高一 · 立体几何学
如图, 在正方体 $A B C D-A_{1} B_{1} C_{1} D_{1}$ 中, 与面 $A B C D$ 平行的面是

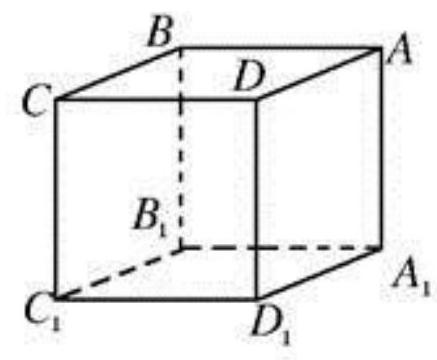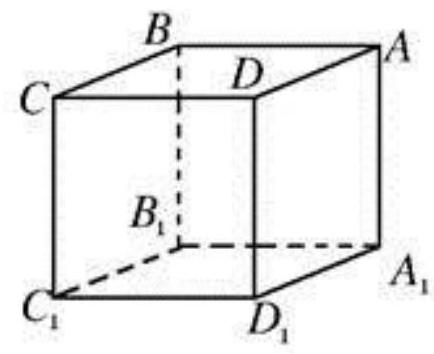
答案: $A_{1} B_{1} C_{1} D_{1}$
解析: 【分析】

根据正方体的性质，得到答案.

【详解】

在正方体 $A B C D-A_{1} B_{1} C_{1} D_{1}$ 中

根据正方体的性质，对面互相平行

所以与面 $A B C D$ 平行的面是 $A_{1} B_{1} C_{1} D_{1}$

【点睛】

本题考查正方体的基本性质，属于简单题.